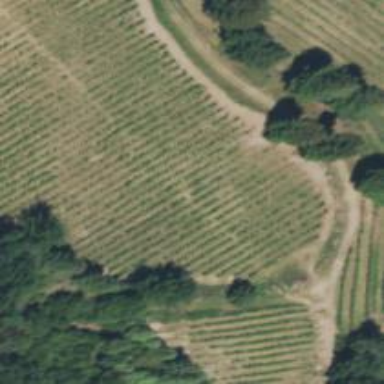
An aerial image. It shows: Vineyard with grape crops.